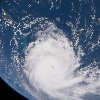
Label: cloud